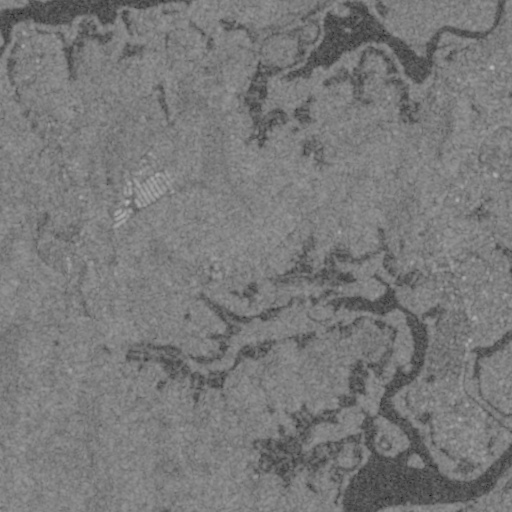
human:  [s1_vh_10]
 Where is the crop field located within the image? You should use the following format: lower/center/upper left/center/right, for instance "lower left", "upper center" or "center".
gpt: The crop field is located in the upper right of the image.
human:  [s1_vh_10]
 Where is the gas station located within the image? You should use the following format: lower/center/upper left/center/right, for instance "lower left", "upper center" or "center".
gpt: The gas station is located in the center of the image.
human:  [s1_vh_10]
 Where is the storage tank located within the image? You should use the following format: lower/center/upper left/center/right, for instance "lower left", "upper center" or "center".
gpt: The storage tank is located in the center left of the image.
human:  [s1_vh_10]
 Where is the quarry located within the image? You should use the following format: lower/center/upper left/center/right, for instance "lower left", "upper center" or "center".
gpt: There is no quarry in the image.

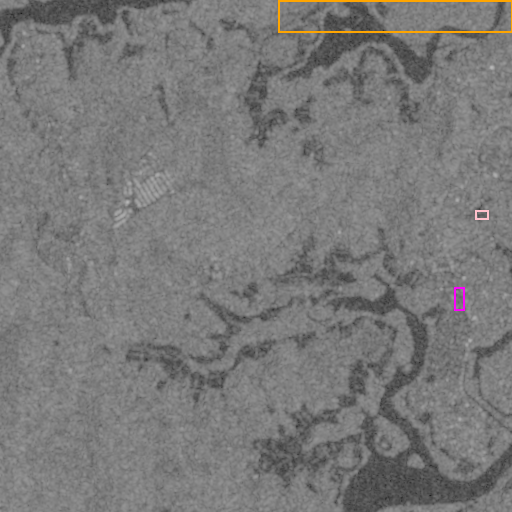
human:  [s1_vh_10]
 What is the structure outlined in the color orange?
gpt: The structure outlined in orange is a crop field.
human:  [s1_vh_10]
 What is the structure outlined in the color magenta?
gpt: The structure outlined in magenta is a park.
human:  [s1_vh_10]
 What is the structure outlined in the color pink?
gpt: The structure outlined in pink is a building.
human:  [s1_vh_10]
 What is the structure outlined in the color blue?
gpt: There is no blue outline.